Question: I have 2 divs as 'display: table-cell'. I need a space between them.
'margin-left: 5px' for the second div does not work.
the <URL>

setting the green div as
'''
display: table;
border-collapse: separate;
border-spacing: 10px;
'''
makes the space not only cells, but also all around cells, that is NOK...
How to proceed?
JSFiddle: <URL>
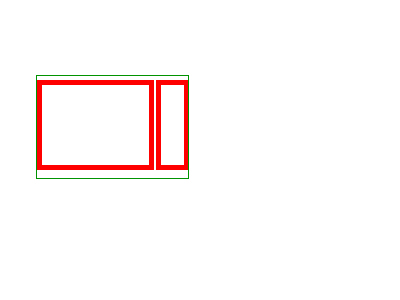
Answer: Try to use Flexbox (<URL> to separate child elements
'''
div.table {
display: flex;
justify-content: space-between;
}
'''
<URL>